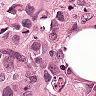
Metastatic tissue present: yes